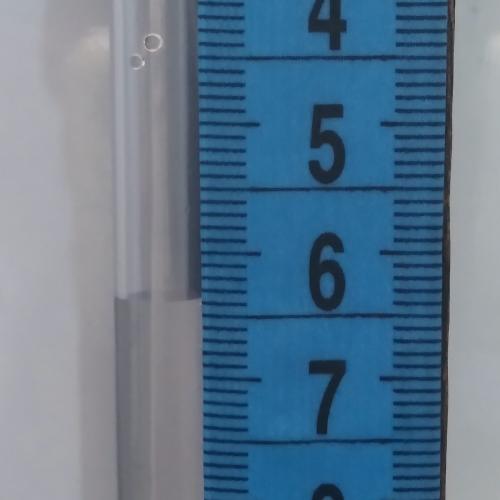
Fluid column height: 6.4 cm